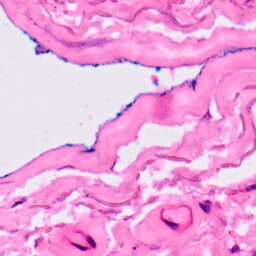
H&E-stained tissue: Lung